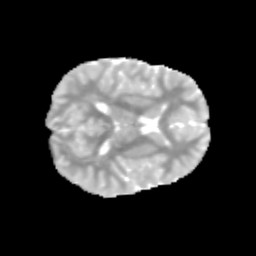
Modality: MD
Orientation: axial
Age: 10
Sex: male
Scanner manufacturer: siemens
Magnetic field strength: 3 T
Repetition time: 3.8 s
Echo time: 0.07 s